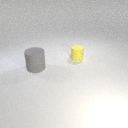
small yellow rubber cylinder to the right of large gray rubber cylinder